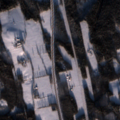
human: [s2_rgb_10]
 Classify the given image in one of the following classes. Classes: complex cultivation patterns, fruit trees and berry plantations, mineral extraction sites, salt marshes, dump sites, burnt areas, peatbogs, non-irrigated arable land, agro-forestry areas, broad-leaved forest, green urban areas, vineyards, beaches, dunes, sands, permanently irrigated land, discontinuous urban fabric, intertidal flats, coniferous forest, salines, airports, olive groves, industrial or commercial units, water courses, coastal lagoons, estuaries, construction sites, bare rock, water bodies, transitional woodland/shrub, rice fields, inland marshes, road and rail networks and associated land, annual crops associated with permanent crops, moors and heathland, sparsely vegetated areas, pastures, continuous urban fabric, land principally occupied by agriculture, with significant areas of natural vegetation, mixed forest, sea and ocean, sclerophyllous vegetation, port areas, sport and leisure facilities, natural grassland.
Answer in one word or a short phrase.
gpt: land principally occupied by agriculture, with significant areas of natural vegetation, coniferous forest, mixed forest, transitional woodland/shrub